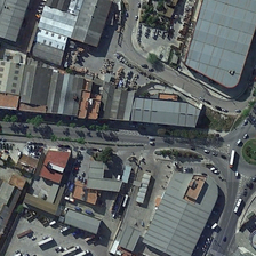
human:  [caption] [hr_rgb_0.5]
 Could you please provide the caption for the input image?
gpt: There are many industrial buildings and some green trees in the industrial area.

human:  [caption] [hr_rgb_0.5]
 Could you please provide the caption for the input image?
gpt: Many industrial buildings and some green trees are in the industrial area.

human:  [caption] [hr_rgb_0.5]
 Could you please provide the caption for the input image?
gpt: many fields near the industrial area near the road .

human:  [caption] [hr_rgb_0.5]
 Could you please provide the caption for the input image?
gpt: Industrial parks on the street are neatly arranged.

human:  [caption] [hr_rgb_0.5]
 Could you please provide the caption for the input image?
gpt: The industrial houses on the street are in good order.